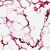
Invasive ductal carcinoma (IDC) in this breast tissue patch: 0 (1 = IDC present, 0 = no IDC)